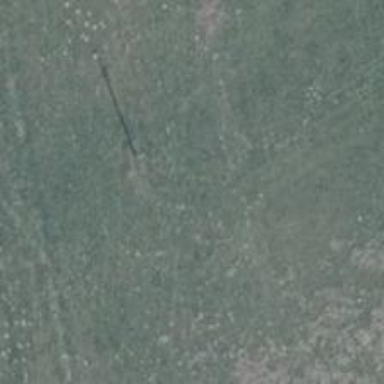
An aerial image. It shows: Power pole.